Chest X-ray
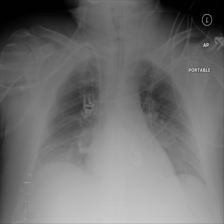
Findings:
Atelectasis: negative
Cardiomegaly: negative
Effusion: negative
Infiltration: negative
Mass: negative
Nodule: negative
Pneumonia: negative
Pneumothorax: negative
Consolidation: negative
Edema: negative
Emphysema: negative
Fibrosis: negative
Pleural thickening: negative
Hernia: negative